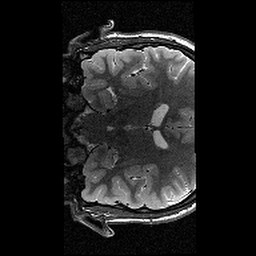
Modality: T2w
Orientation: coronal
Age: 12
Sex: male
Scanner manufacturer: siemens
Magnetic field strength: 3 T
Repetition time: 9.23 s
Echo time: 0.067 s